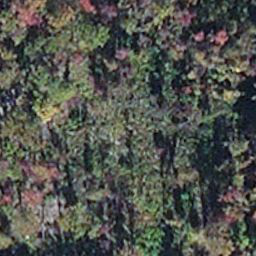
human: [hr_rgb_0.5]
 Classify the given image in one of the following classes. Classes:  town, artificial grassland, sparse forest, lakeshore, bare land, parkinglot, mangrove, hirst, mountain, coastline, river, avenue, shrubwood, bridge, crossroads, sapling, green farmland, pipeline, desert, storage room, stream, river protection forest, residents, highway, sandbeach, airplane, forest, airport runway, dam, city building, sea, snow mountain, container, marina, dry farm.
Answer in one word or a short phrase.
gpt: mangrove